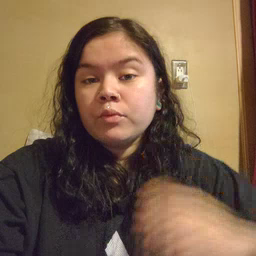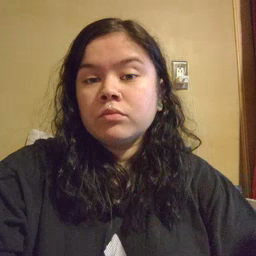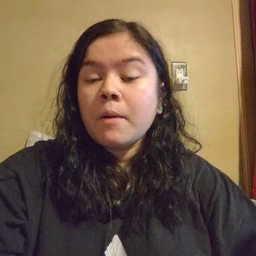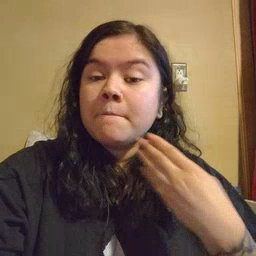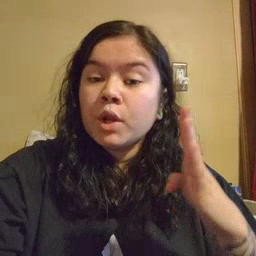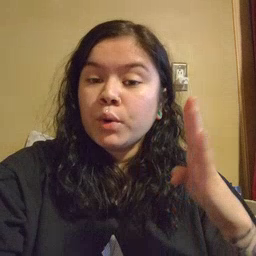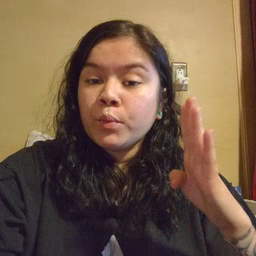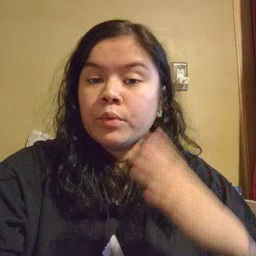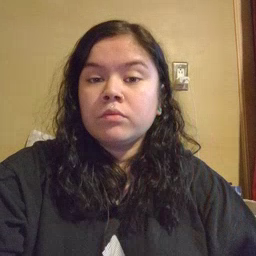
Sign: blue